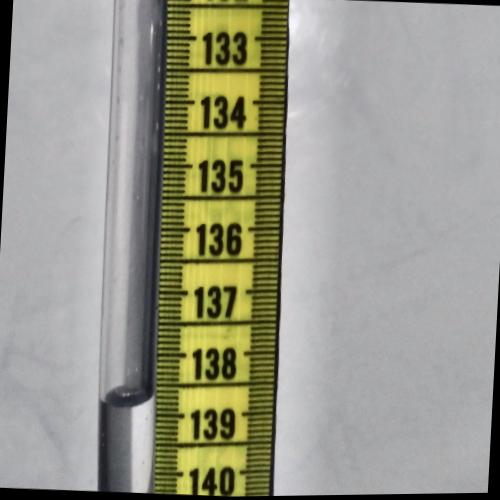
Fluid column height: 138.7 cm